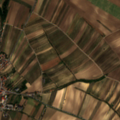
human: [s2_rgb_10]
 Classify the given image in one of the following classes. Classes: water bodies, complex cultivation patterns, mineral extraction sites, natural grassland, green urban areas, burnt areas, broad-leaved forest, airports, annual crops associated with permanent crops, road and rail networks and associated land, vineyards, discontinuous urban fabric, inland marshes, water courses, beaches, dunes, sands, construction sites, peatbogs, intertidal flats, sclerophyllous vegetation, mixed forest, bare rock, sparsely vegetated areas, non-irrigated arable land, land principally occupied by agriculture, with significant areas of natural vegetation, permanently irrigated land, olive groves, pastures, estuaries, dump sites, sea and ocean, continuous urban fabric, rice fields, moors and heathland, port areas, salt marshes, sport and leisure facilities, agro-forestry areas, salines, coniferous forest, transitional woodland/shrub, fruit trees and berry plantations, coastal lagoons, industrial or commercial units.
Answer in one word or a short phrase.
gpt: discontinuous urban fabric, non-irrigated arable land, vineyards, complex cultivation patterns, land principally occupied by agriculture, with significant areas of natural vegetation